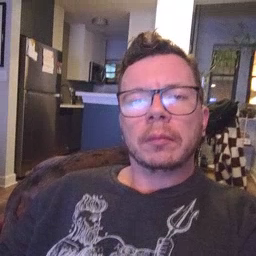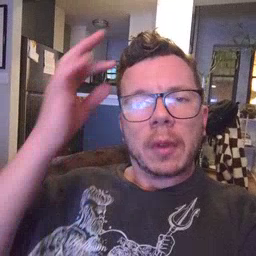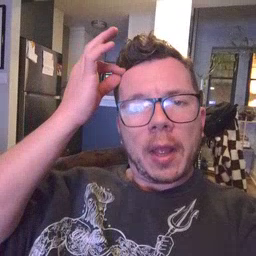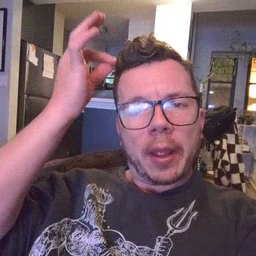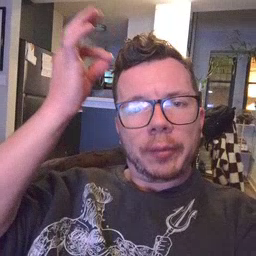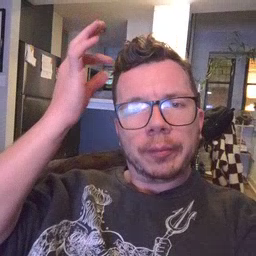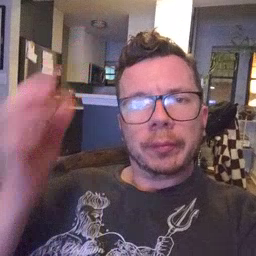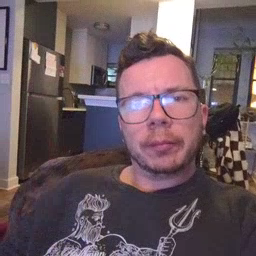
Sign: hair